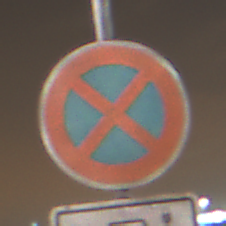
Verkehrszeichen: AbsolutesHalteverbot
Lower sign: MehrspurigeFahrzeugeFrei11
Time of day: Night
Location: Outdoor (Urban)
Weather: PartlyCloudy
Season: NotSpecified
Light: Artificial